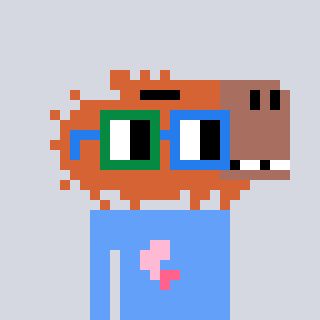
a pixel art character with square green and blue glasses, a capybara-shaped head and a blue-colored body on a cool background